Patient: sex M, age 61
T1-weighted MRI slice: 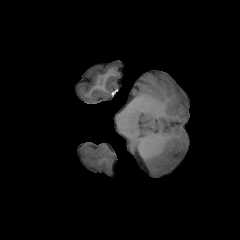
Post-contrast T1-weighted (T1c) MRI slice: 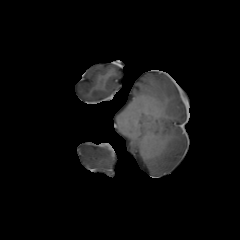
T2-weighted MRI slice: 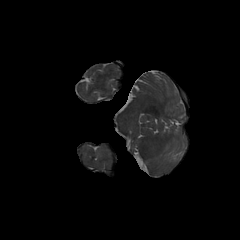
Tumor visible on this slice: no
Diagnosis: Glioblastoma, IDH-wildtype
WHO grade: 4